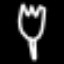
Label: fork